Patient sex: F
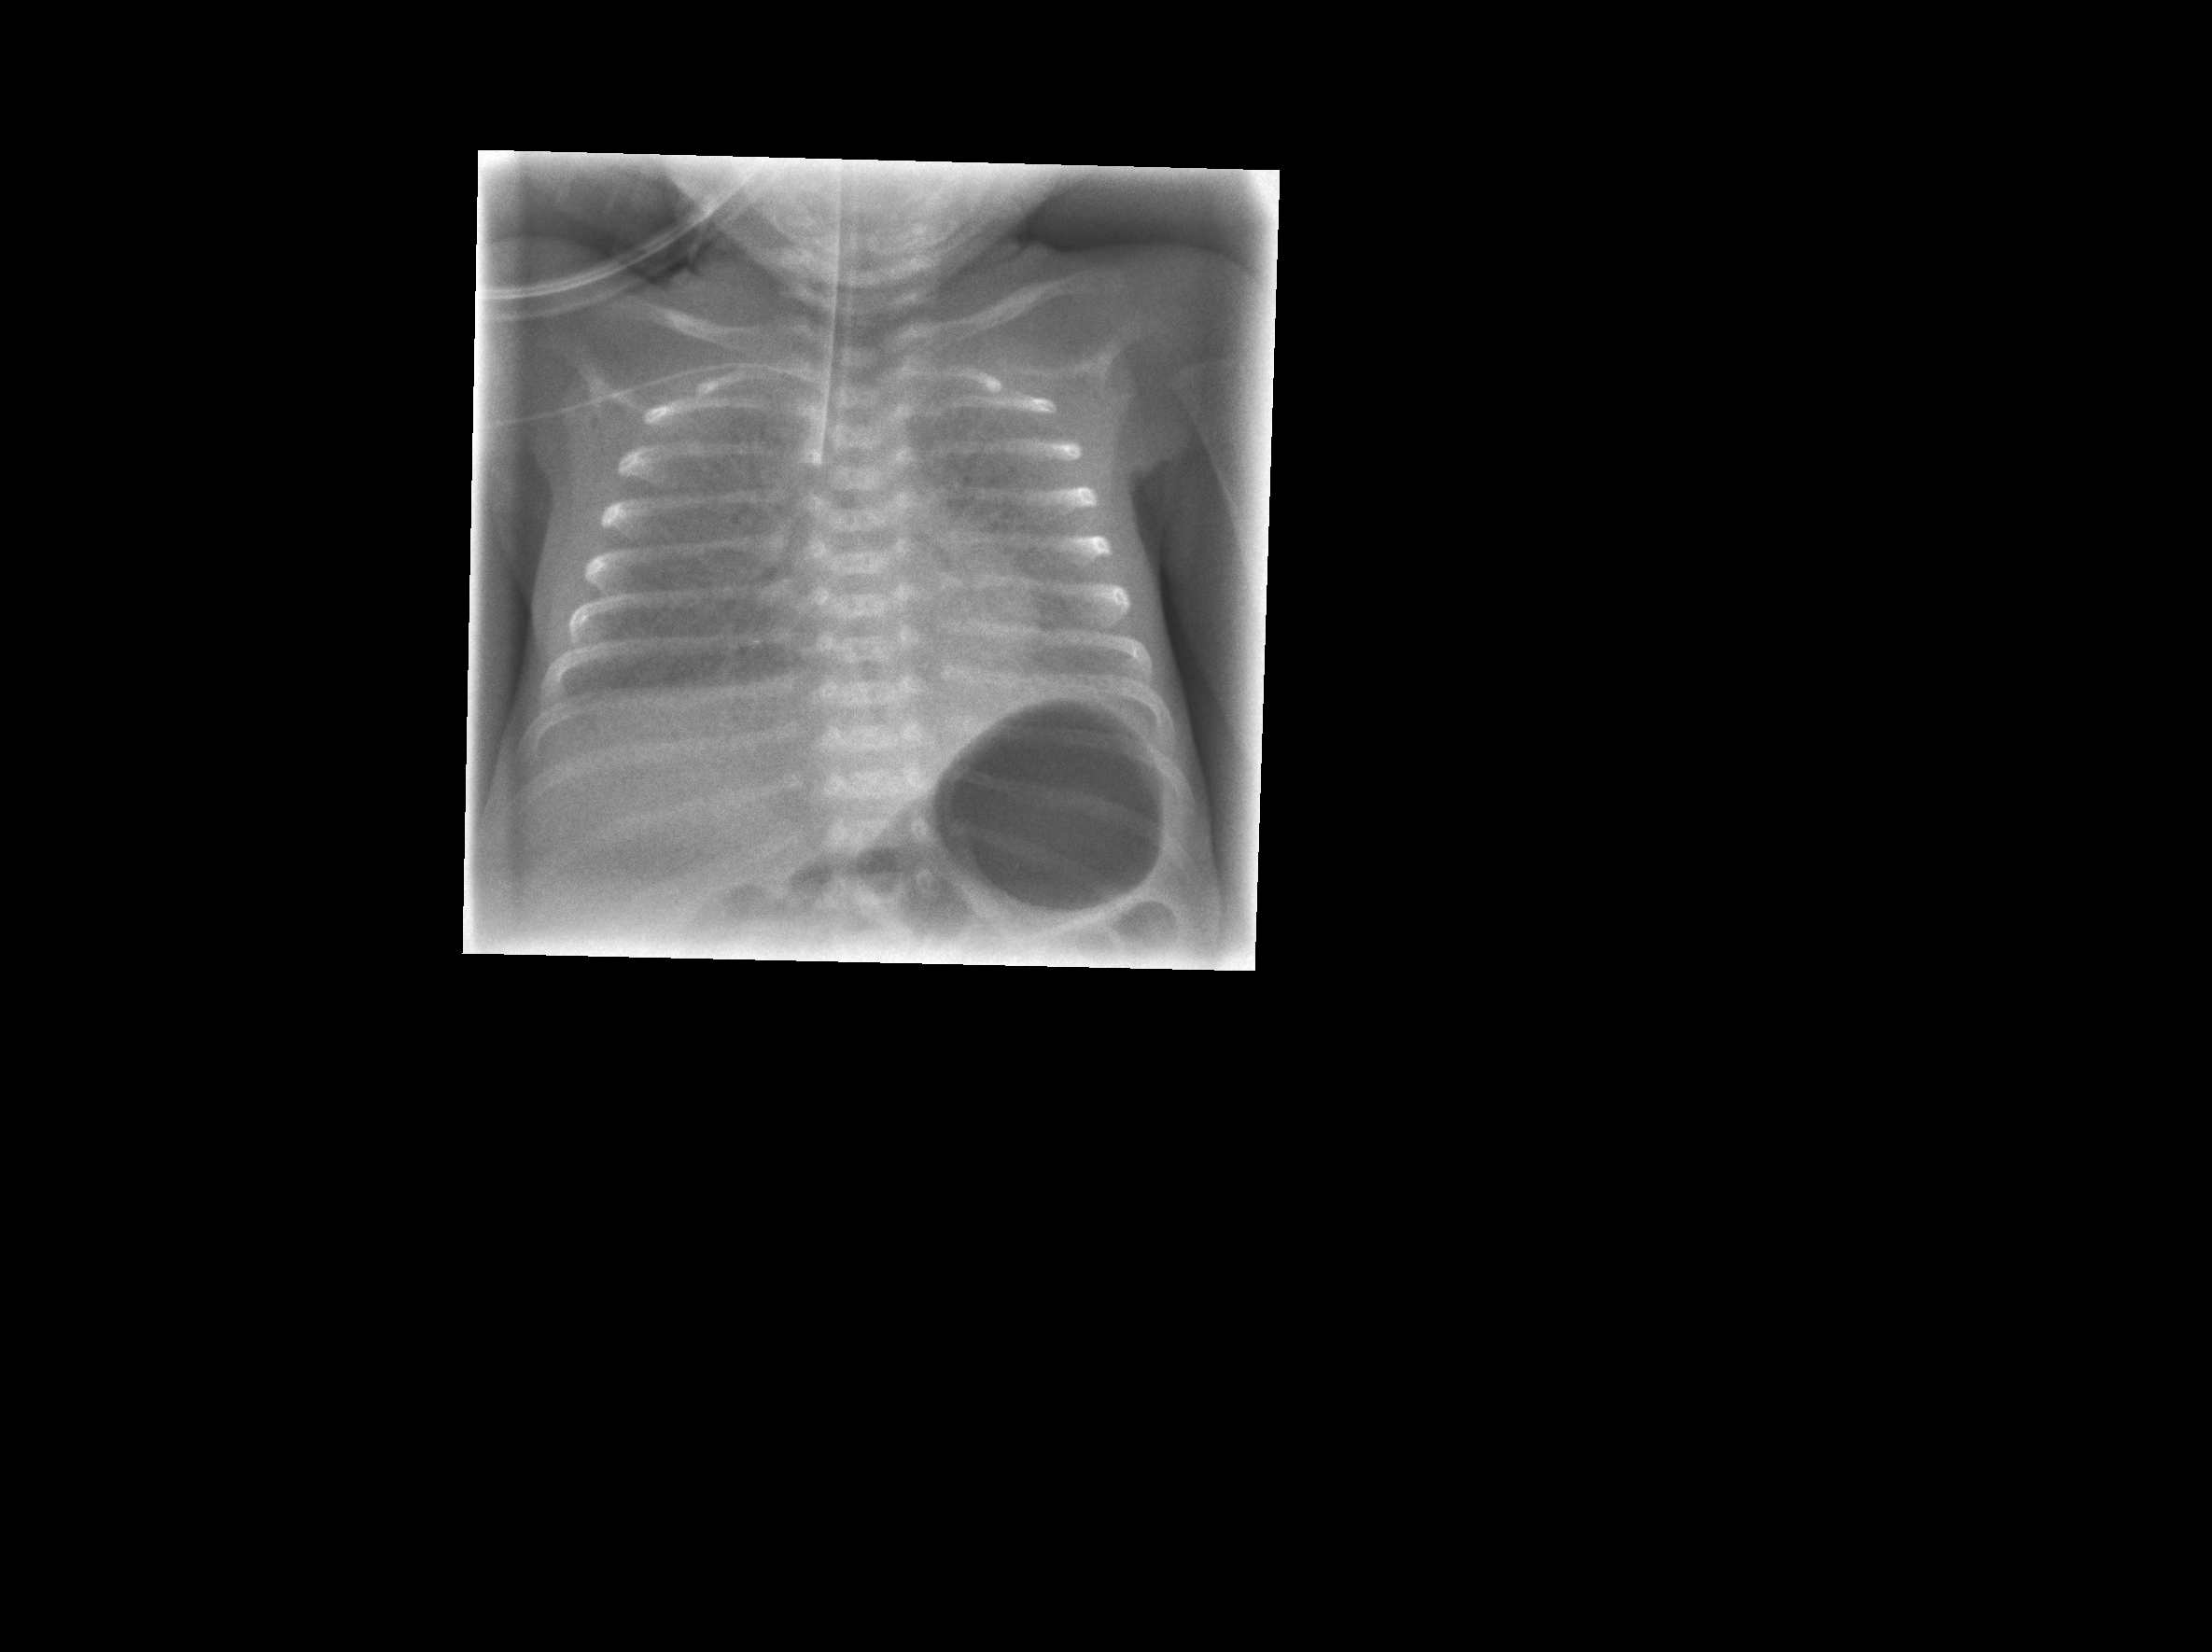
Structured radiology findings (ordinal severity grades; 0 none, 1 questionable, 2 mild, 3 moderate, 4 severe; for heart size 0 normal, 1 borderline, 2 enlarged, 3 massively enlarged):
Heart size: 0
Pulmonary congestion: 0
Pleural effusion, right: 0
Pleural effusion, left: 0
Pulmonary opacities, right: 3
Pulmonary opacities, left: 3
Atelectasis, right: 3
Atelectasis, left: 3